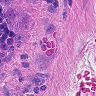
Metastatic tissue present: yes